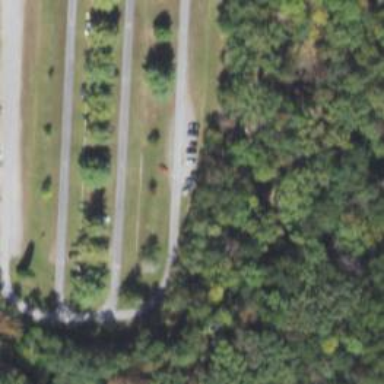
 specifically designed for the sport of disc golf."